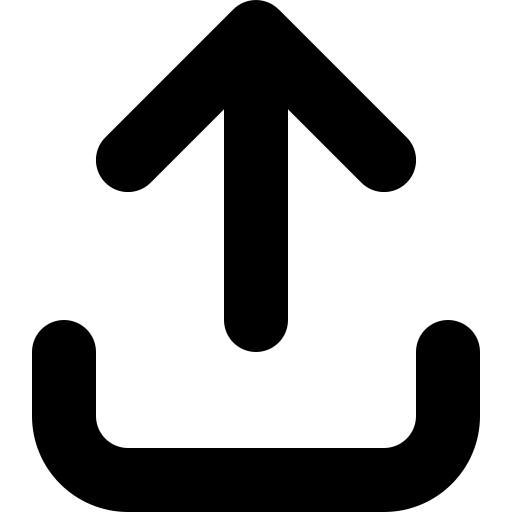
Tags: icon, FontAwesome, fa-icon, solid, arrow, up, from, bracket